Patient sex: M
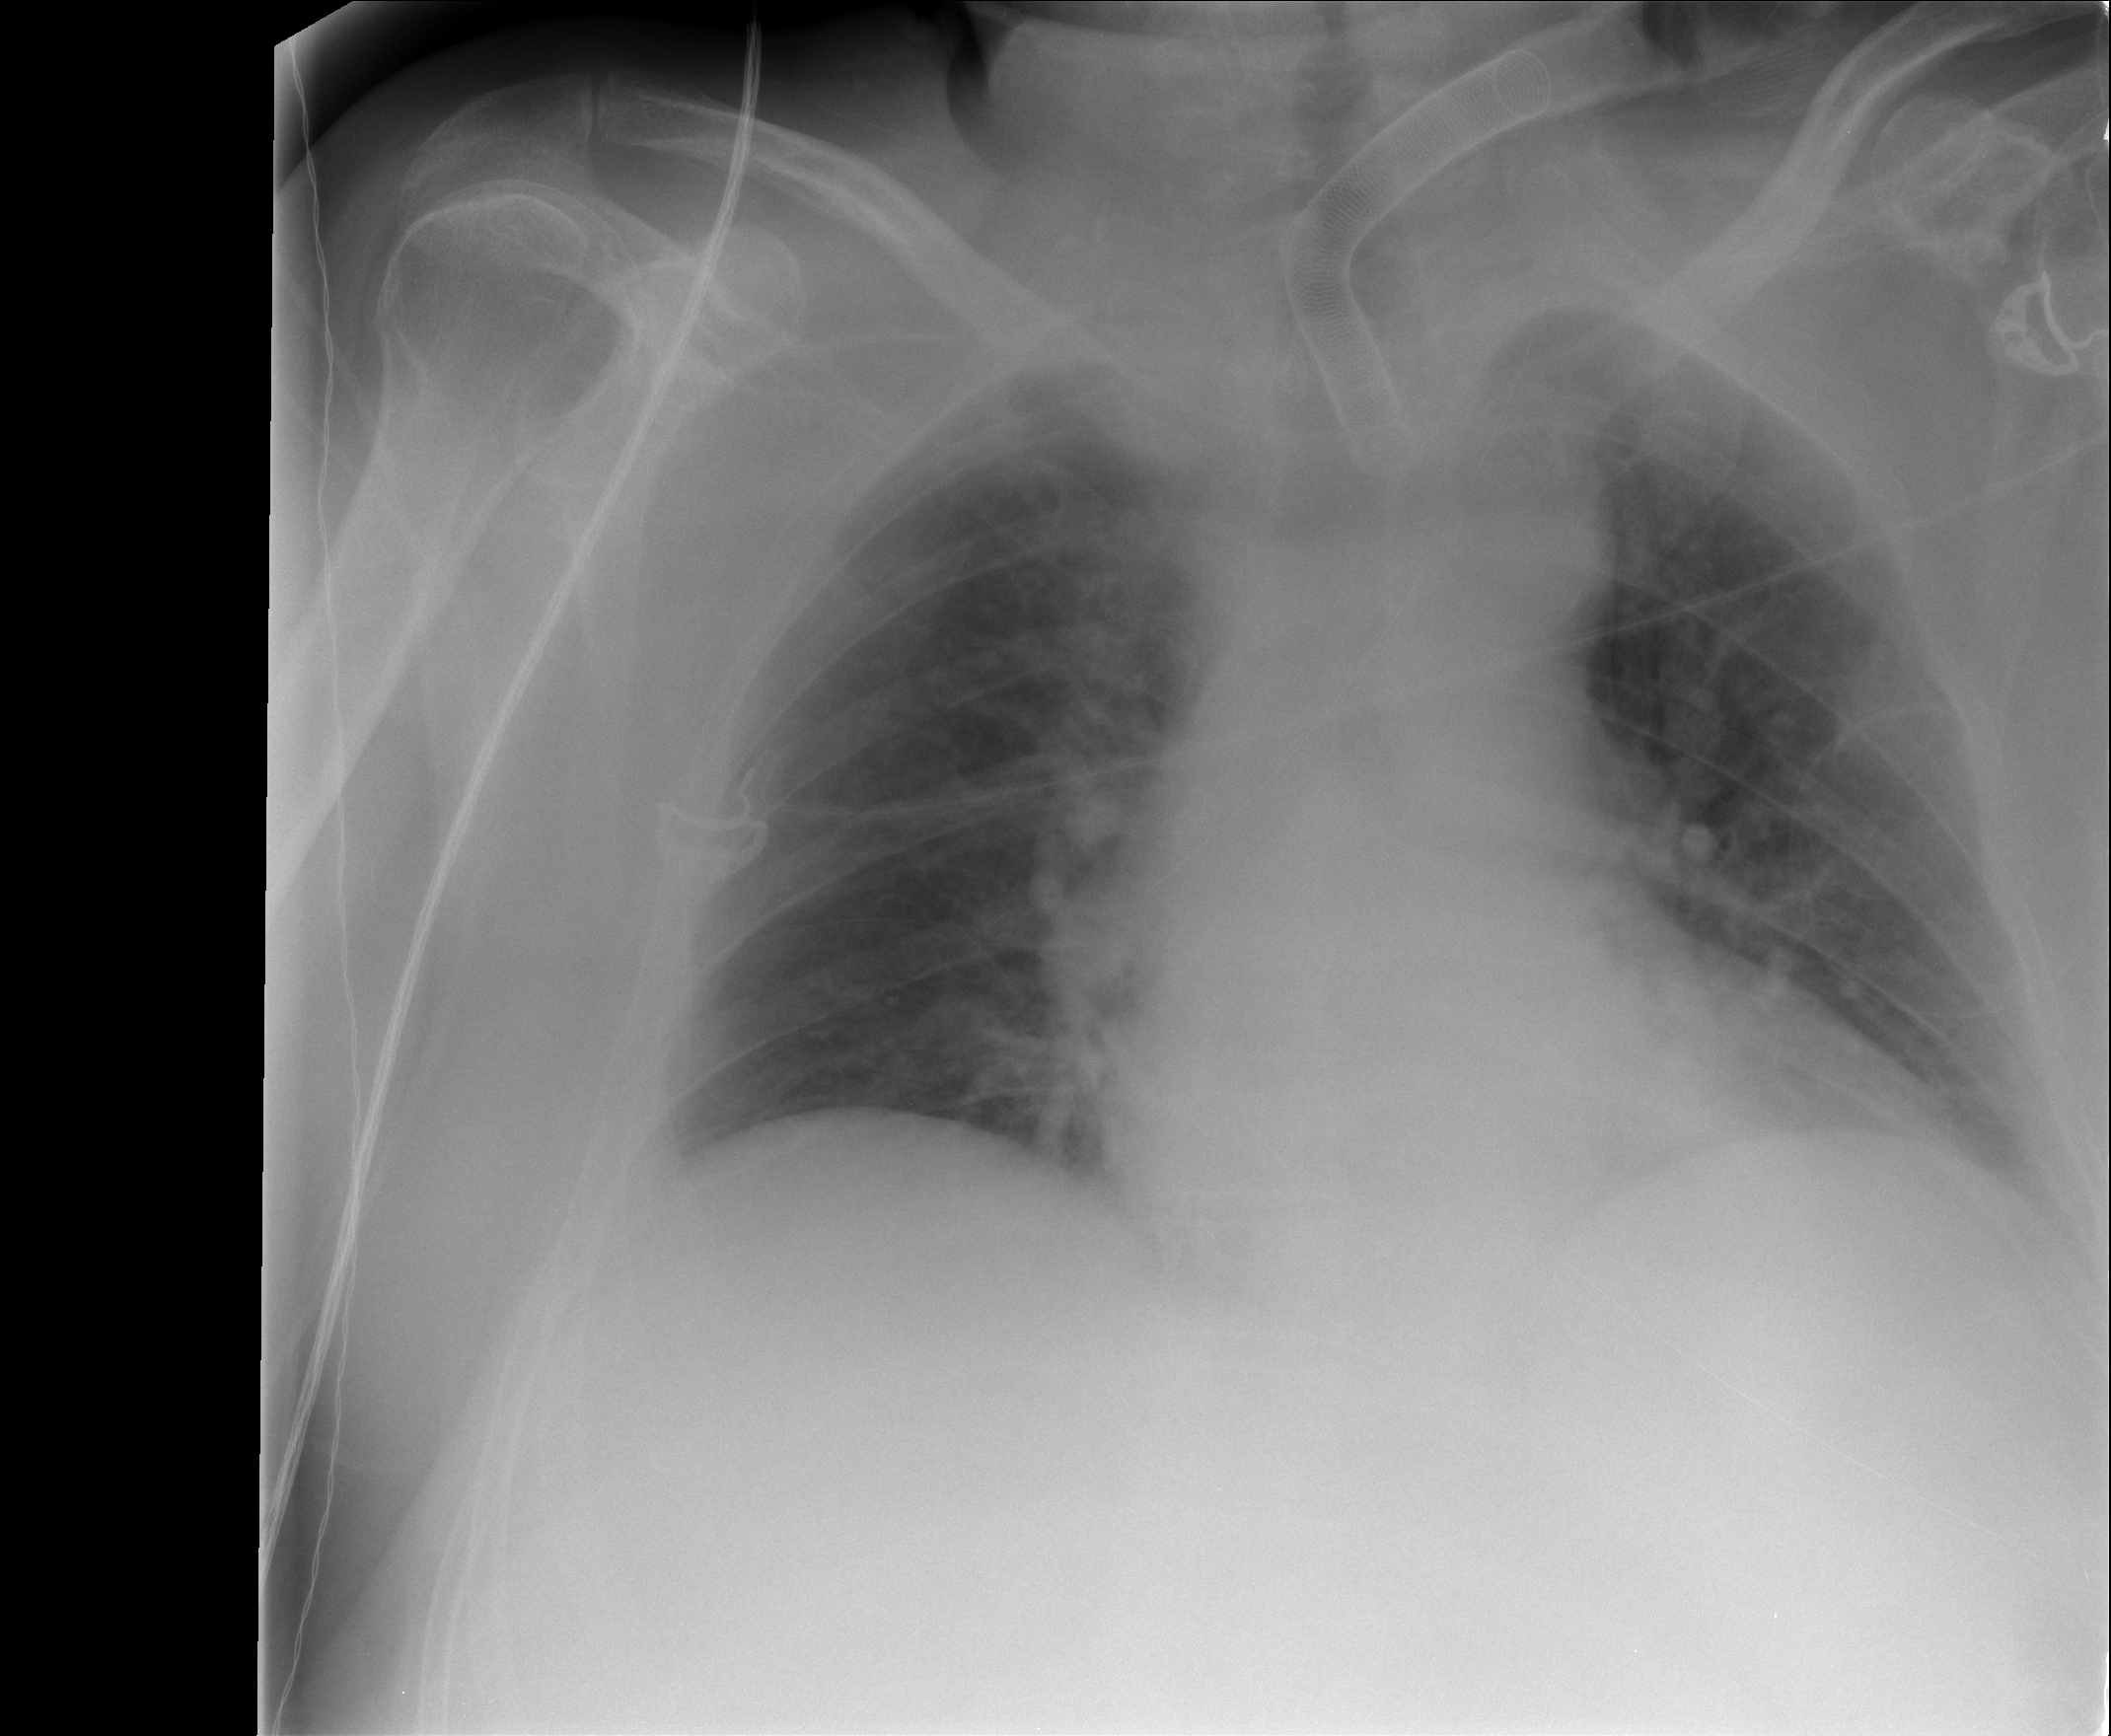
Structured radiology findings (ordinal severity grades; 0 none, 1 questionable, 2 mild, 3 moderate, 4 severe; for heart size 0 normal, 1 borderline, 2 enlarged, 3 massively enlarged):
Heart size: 0
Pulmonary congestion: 0
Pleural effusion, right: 1
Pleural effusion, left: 1
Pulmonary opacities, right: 0
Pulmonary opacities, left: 0
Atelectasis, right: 0
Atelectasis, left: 2